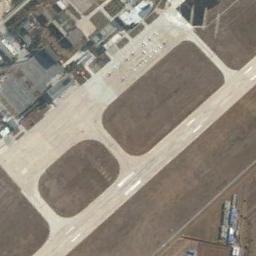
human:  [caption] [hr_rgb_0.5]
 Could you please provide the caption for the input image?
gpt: There is an airport in the field with some runways next to some houses .

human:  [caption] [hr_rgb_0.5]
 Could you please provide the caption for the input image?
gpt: An airport with grid-shaped runways in the vacant lot and some planes parked on the airport .

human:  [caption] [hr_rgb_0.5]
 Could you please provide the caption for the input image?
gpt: The airport is bordered by a large lawn .

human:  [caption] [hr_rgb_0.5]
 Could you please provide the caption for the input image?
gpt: There are many buildings along the runway and apron of the airport and many aircraft are parked .

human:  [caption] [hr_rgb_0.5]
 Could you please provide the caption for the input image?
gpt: There are many buildings of different sizes and shapes at the airport .